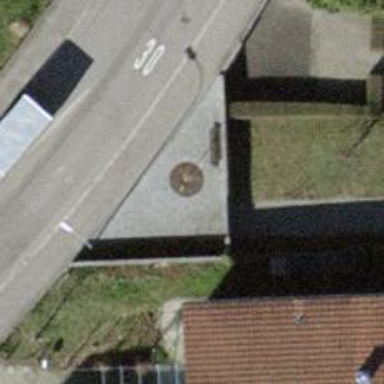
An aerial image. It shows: Bench for seating.